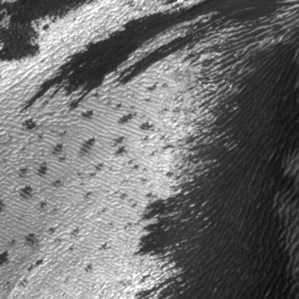
Label: frost